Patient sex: M
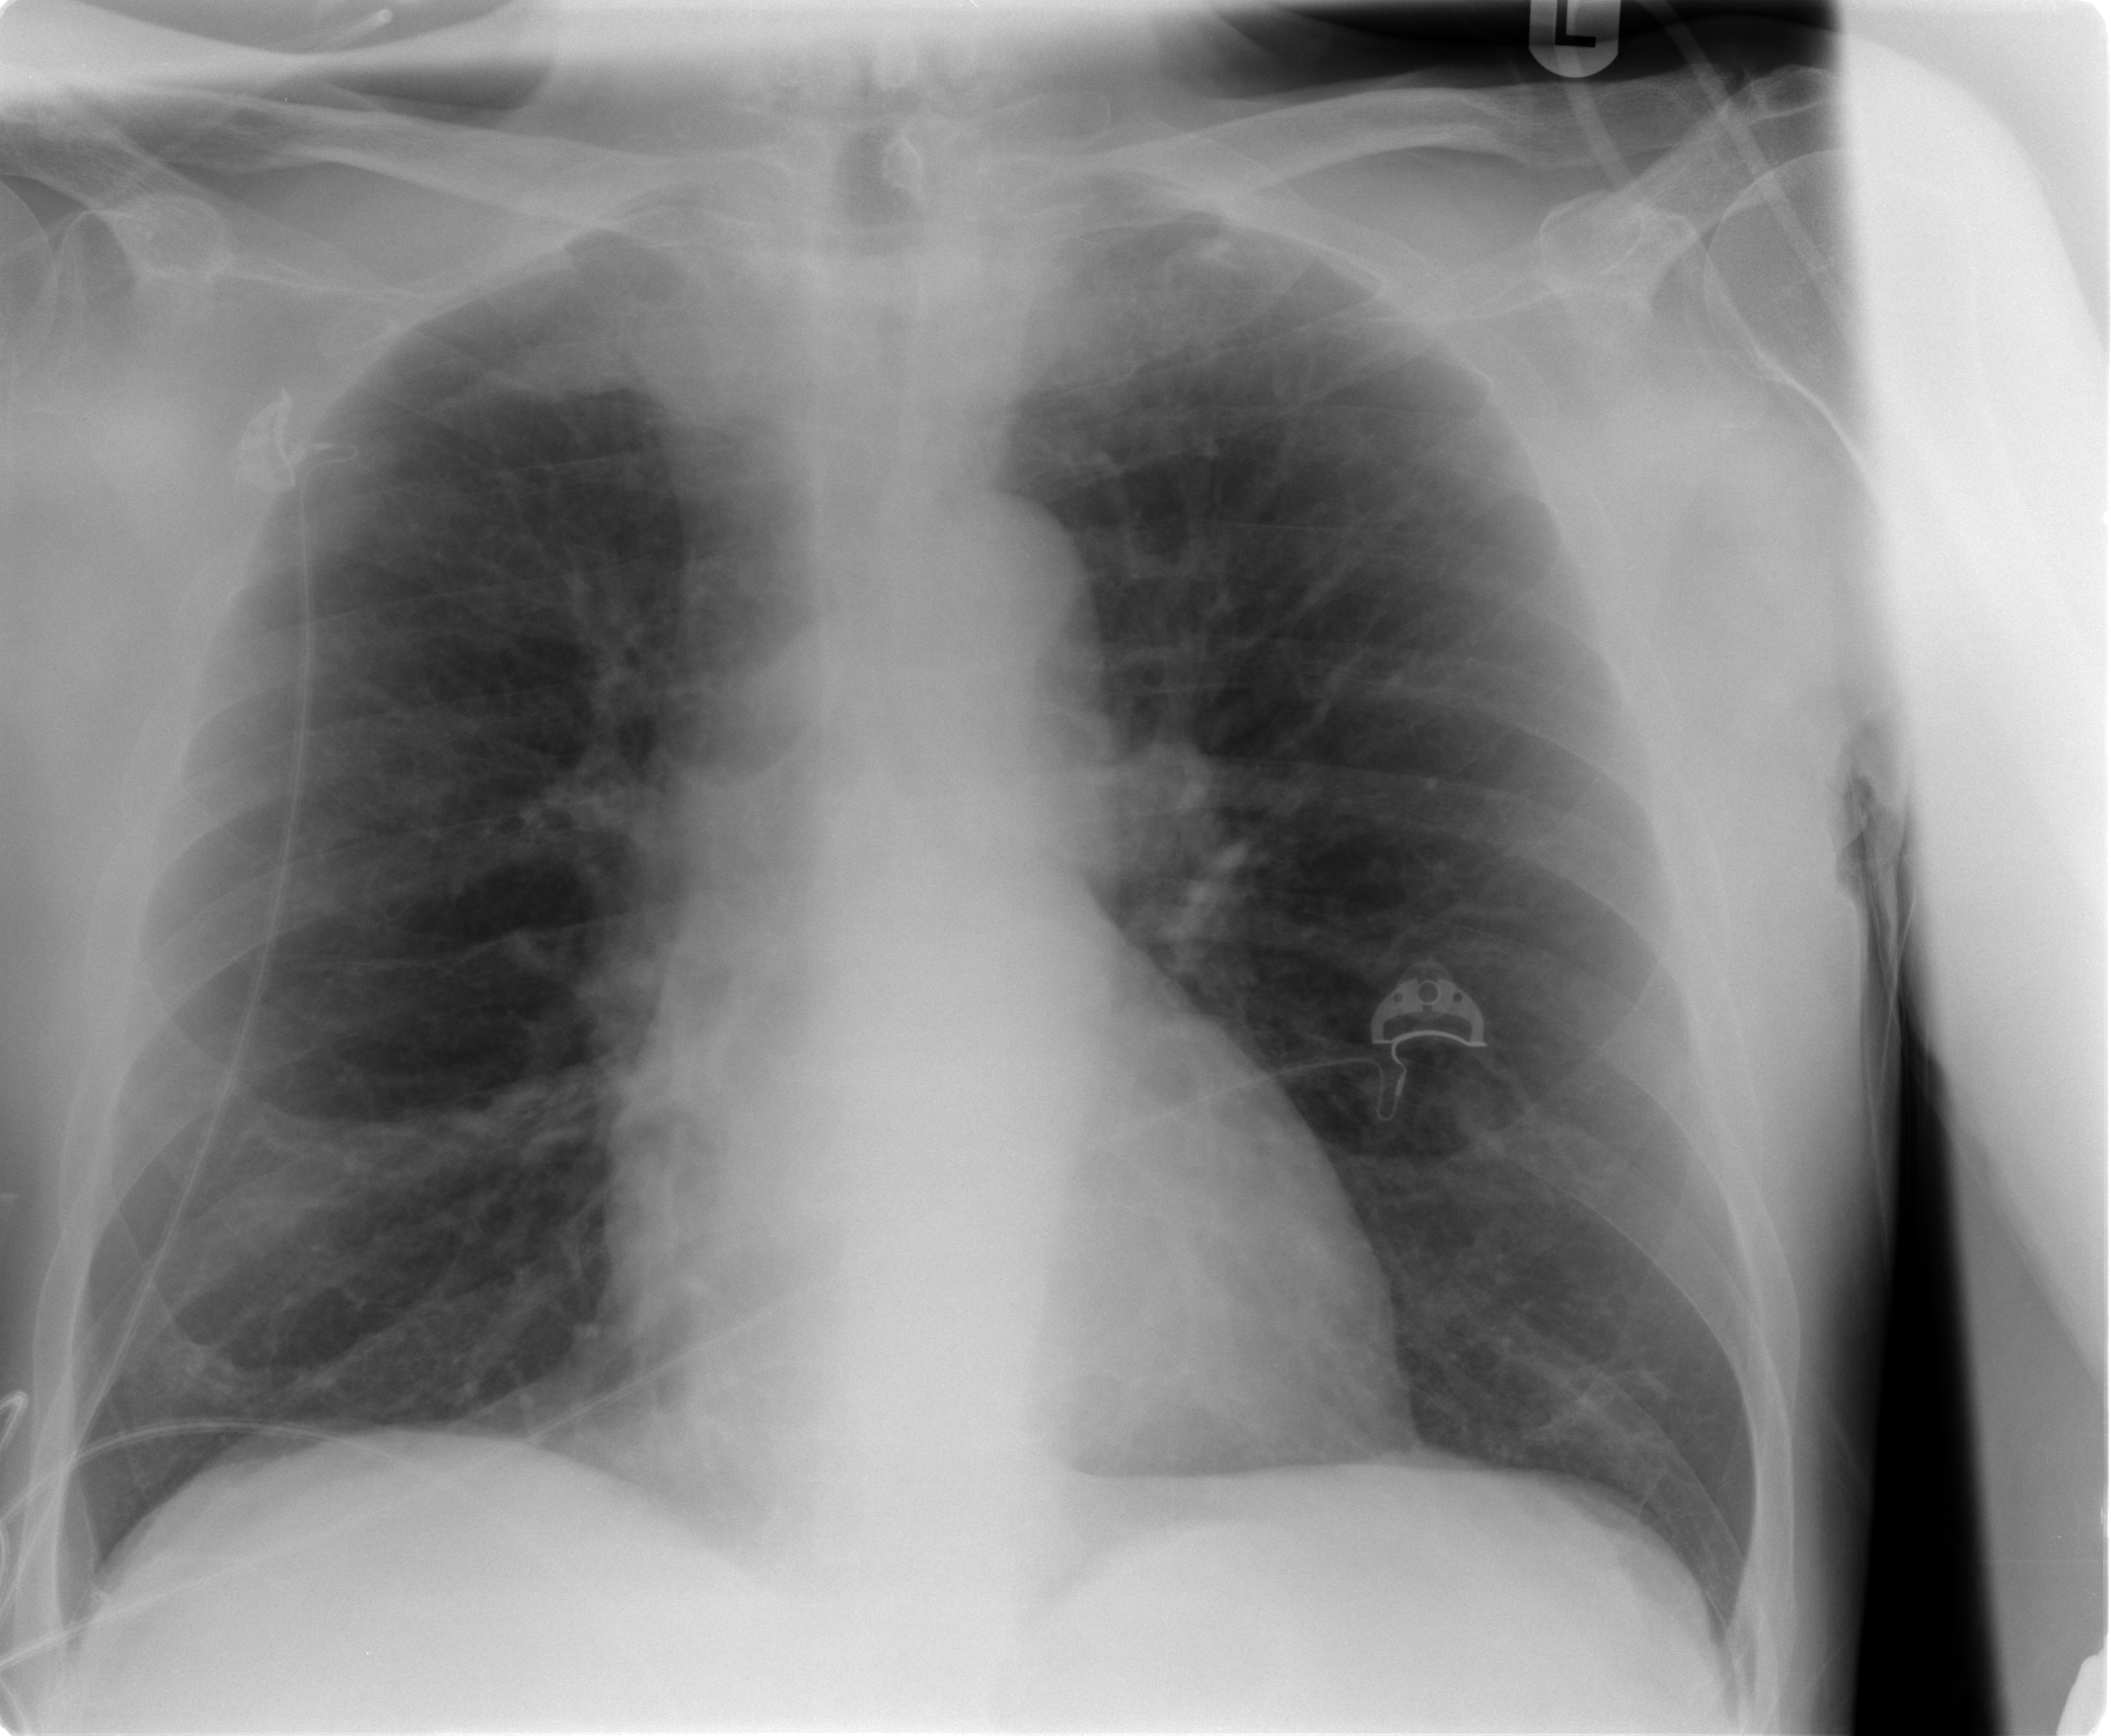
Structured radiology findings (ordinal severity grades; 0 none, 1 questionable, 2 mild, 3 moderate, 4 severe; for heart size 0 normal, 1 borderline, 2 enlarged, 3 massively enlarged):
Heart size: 0
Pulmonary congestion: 2
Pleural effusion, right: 0
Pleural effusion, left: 0
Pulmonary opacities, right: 0
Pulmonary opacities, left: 0
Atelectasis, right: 0
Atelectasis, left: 0